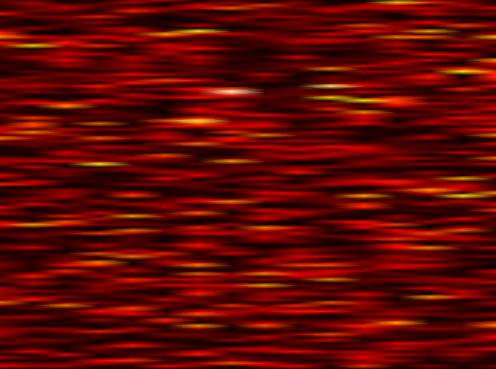
Label: UFMC